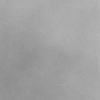
Atmospheric dust classification: dusty